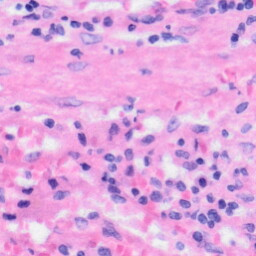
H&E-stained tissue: Liver